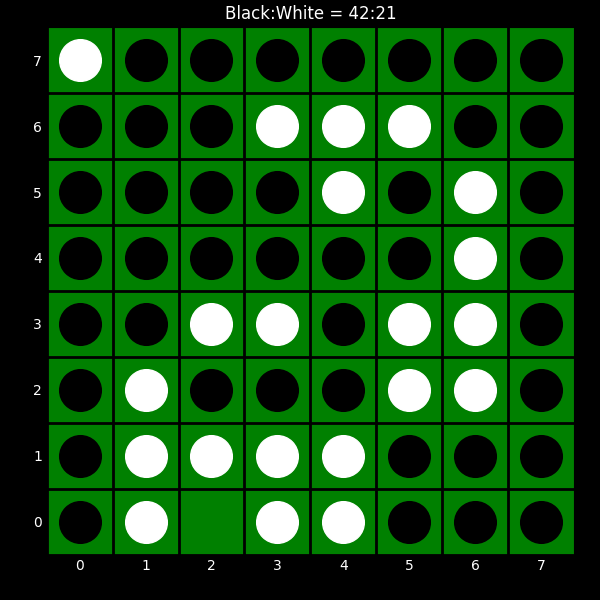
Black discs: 42
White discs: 21